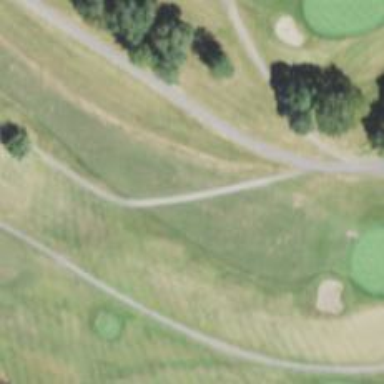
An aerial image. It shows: Path for both roads and golfers.